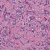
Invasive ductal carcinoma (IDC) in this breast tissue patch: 1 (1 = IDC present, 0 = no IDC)